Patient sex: M
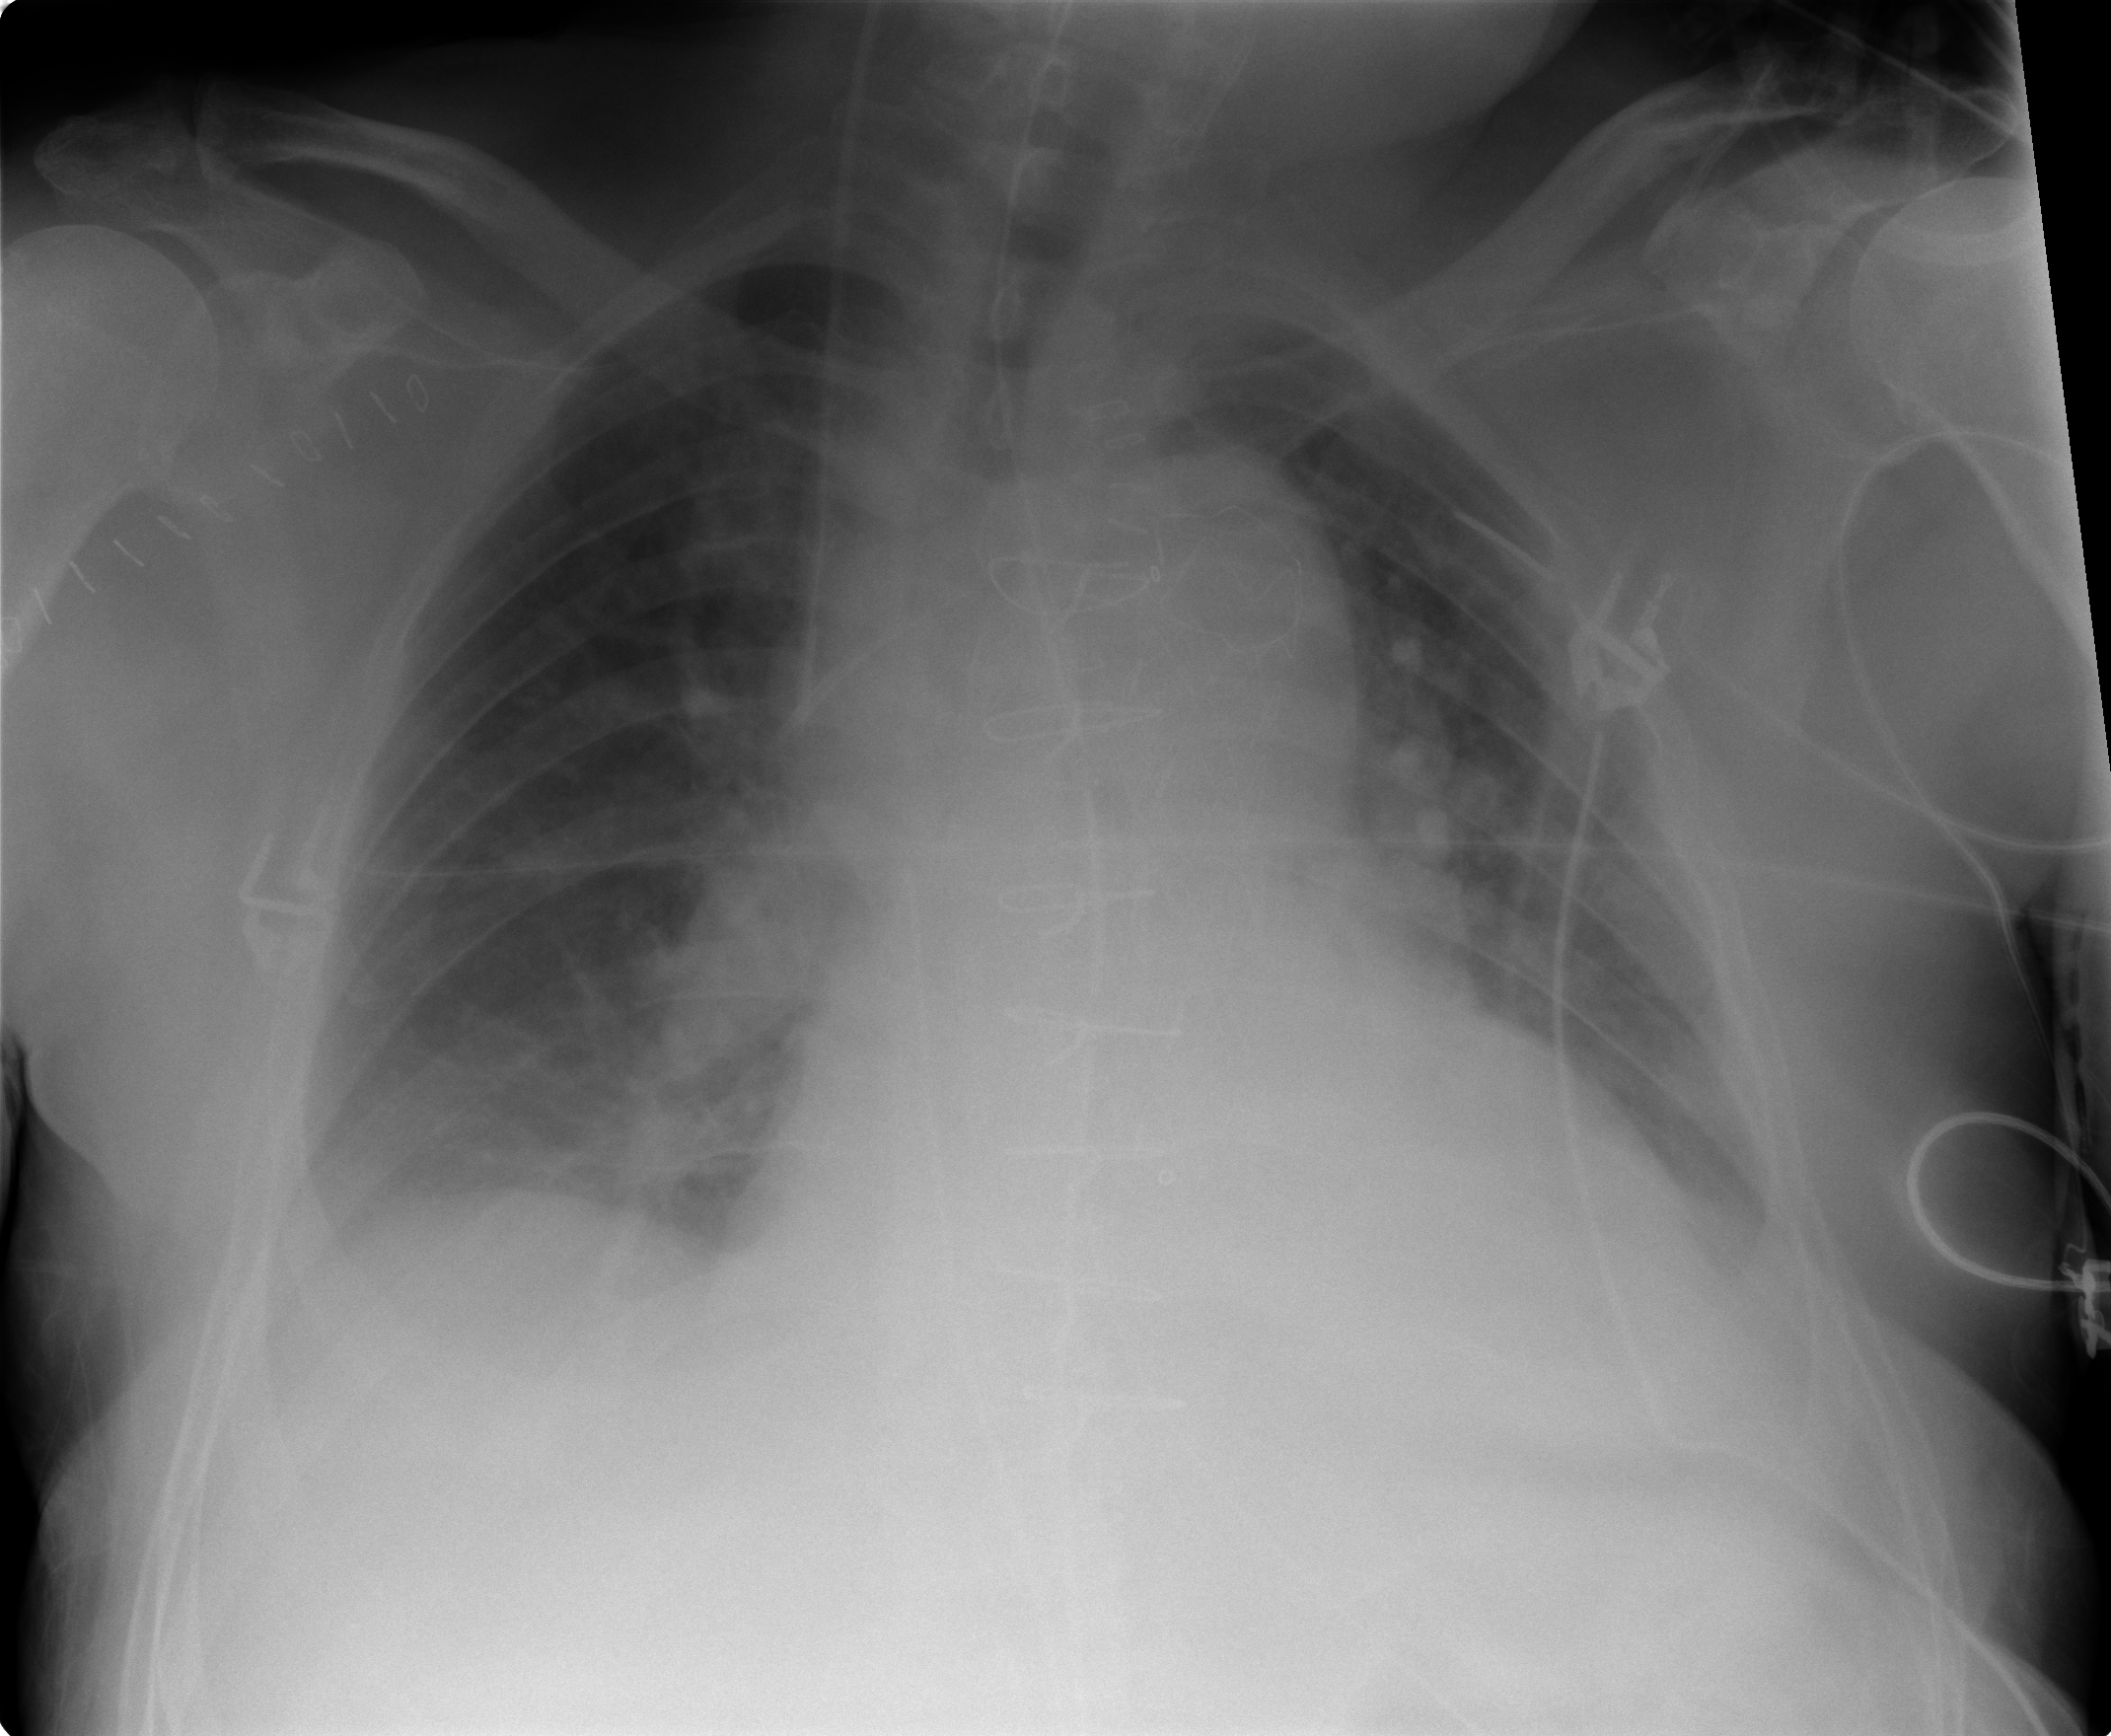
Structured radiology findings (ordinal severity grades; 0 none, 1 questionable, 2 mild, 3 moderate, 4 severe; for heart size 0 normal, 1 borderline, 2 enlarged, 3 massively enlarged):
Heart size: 2
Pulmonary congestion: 2
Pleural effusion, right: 2
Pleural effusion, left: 2
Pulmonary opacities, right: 0
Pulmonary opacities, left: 0
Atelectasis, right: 2
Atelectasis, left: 2